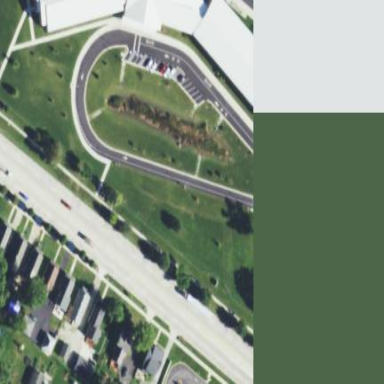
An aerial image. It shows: Grass paver traffic calming island.